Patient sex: F
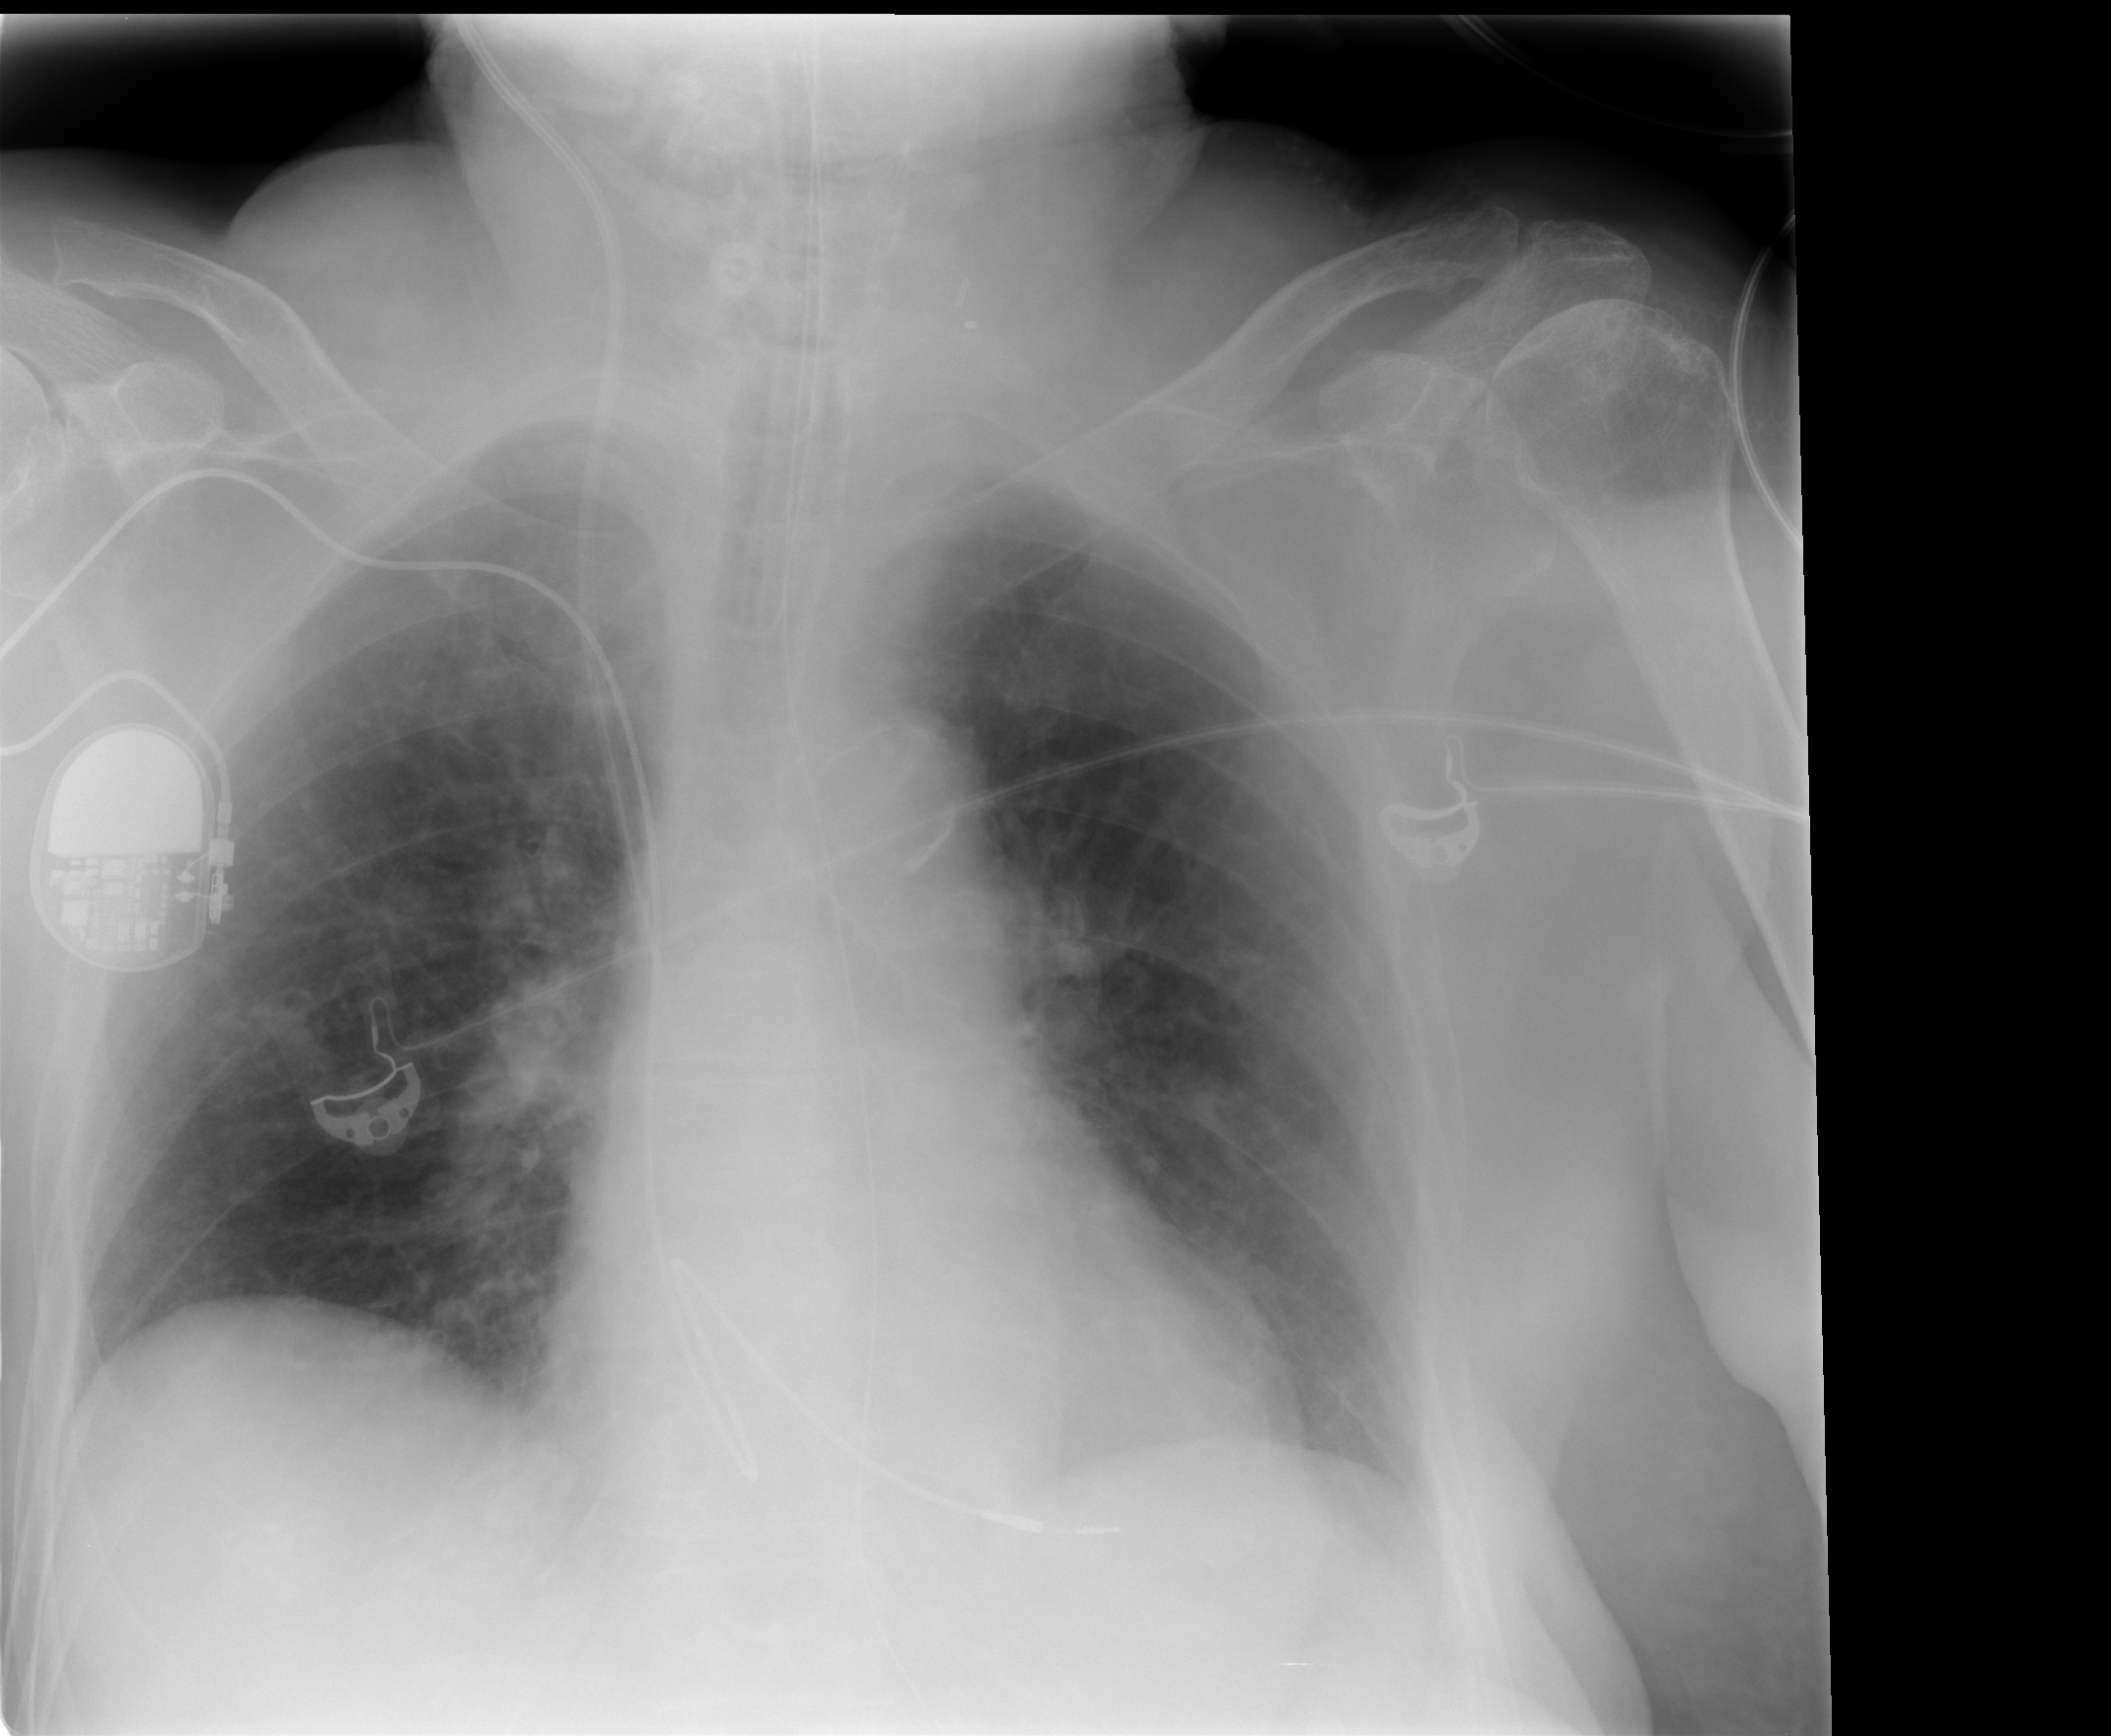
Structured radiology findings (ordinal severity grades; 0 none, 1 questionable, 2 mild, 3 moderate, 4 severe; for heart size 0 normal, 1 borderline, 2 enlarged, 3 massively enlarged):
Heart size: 1
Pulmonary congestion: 2
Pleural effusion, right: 0
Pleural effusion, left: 0
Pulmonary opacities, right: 0
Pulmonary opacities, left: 0
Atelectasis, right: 0
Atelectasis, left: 0